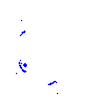
Particle: kaon